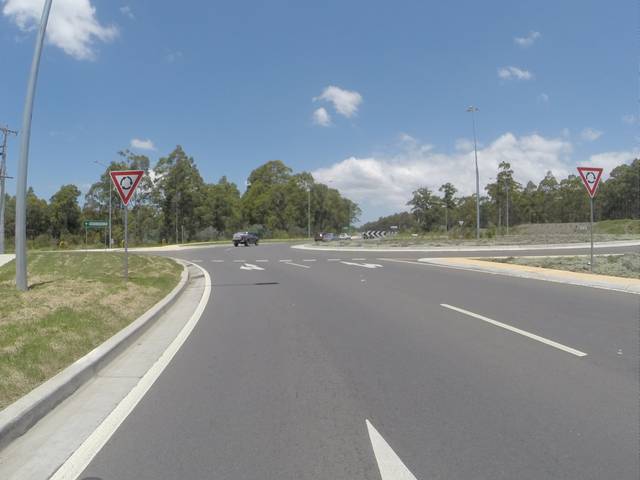
Region: Australia
Coordinates: -34.925, 150.604